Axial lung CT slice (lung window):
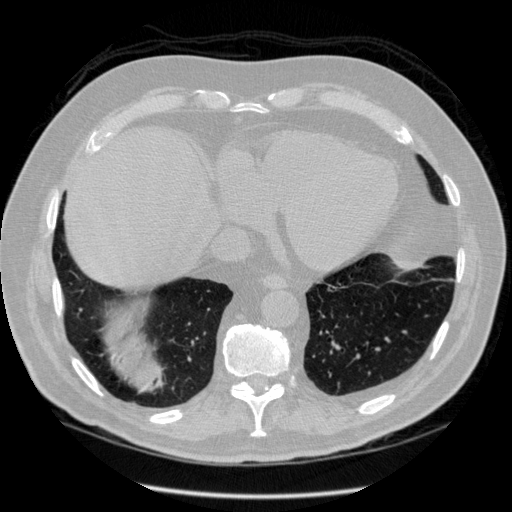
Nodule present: no